Aerial crown-view tile of a tropical tree (Barro Colorado Island, Panama), acquired 20250915:
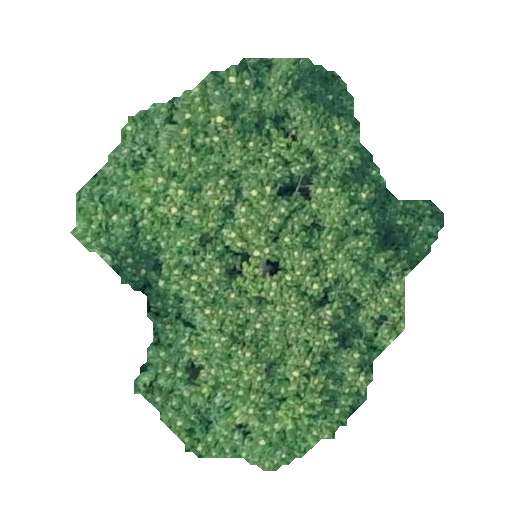
Species: Zanthoxylum ekmanii
GBIF accepted scientific name: Zanthoxylum ekmanii
Crown area: 139.061 m²